Aerial crown-view tile of a tropical tree (Barro Colorado Island, Panama), acquired 20250818:
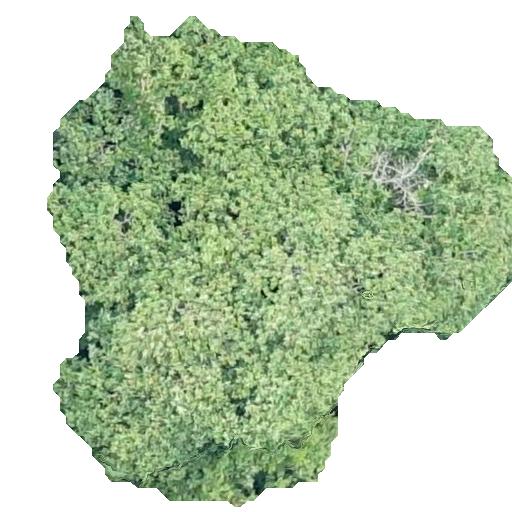
Species: Hieronyma alchorneoides
GBIF accepted scientific name: Hieronyma alchorneoides
Crown area: 221.341 m²